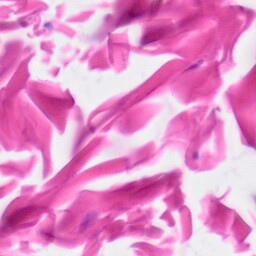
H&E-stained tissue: Skin